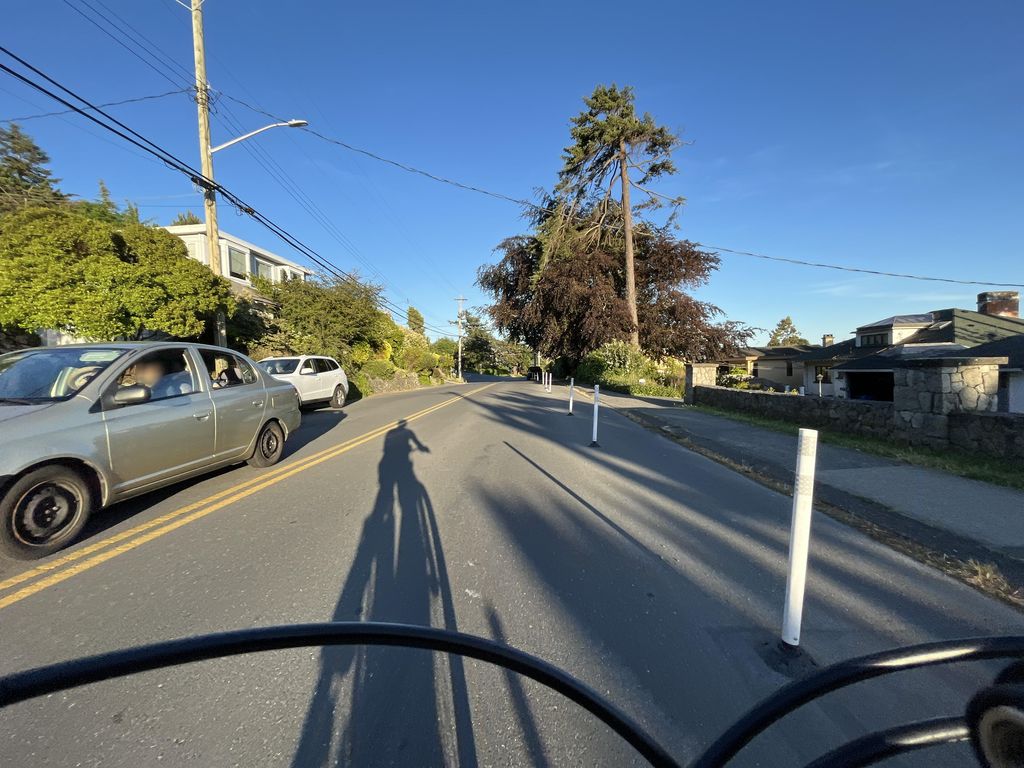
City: victoria